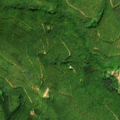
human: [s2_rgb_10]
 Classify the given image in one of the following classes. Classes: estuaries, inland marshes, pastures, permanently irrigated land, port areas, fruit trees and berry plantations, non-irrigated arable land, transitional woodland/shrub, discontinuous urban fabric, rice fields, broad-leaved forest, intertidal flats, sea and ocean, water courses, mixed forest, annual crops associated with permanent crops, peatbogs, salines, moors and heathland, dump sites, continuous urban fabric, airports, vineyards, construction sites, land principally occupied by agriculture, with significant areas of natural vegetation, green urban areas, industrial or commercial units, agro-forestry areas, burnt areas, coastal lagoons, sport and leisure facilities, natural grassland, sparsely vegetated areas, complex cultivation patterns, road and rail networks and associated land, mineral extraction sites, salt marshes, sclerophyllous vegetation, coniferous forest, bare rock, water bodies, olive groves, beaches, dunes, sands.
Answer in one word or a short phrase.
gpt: broad-leaved forest, mixed forest